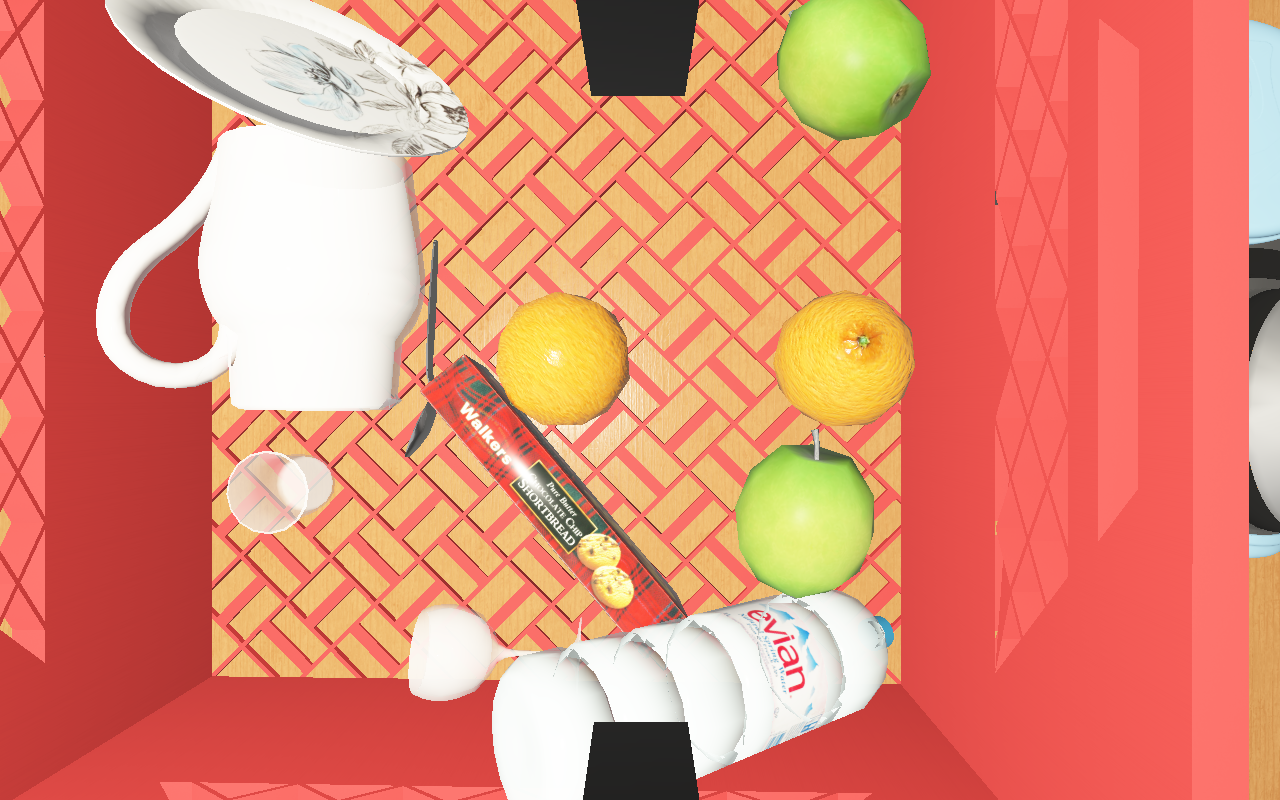
Objects in the scene:
carafe
apple
apple
orange
orange
wineglass
cereal box
cereal box
biscuit box